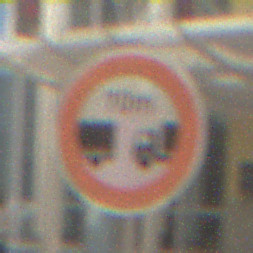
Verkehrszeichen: VerbotUnterschreitenMindestabstand
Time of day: MorningAfternoon
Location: Outdoor (Urban)
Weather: PartlyCloudy
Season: NotSpecified
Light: Natural